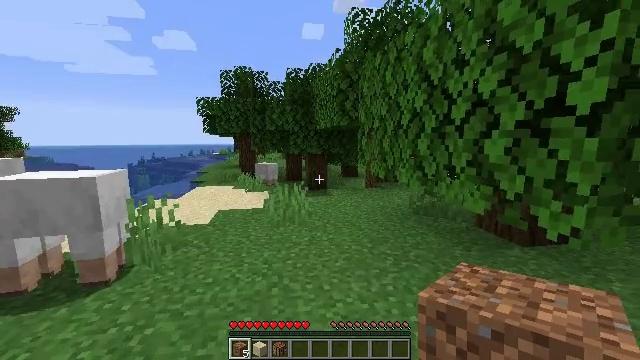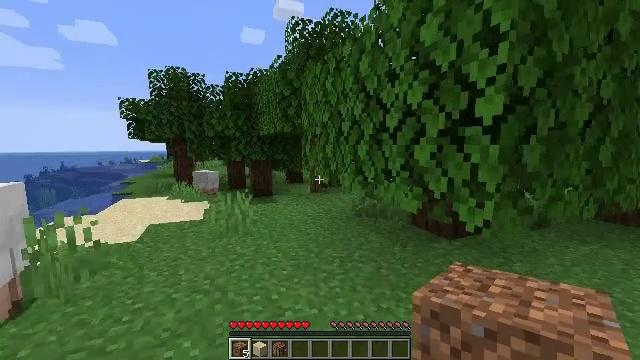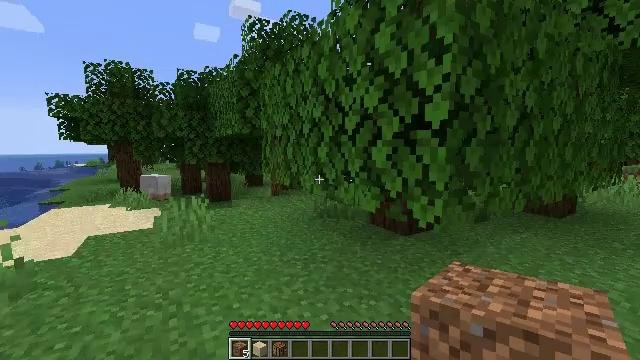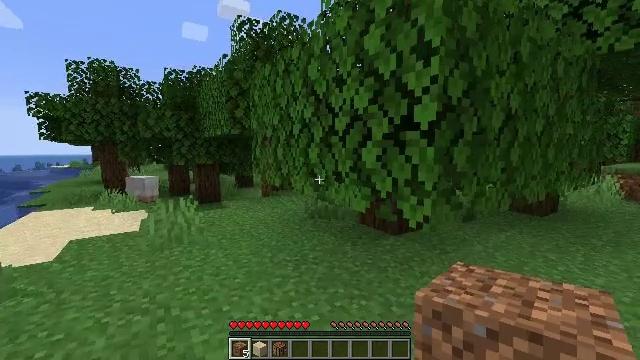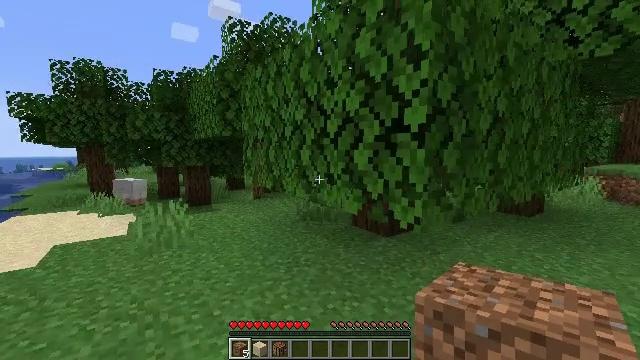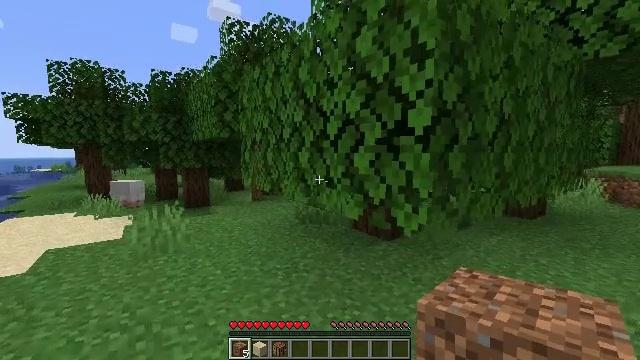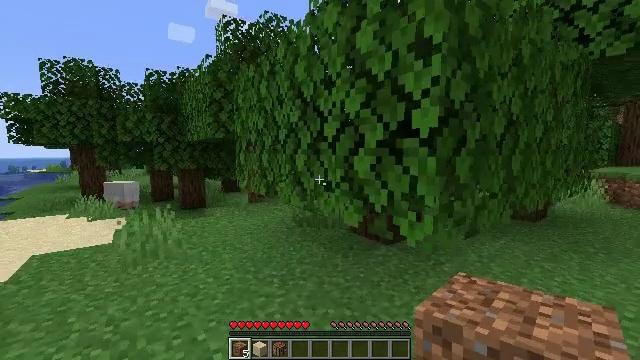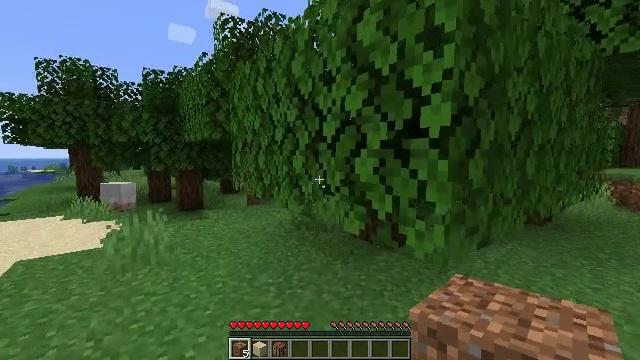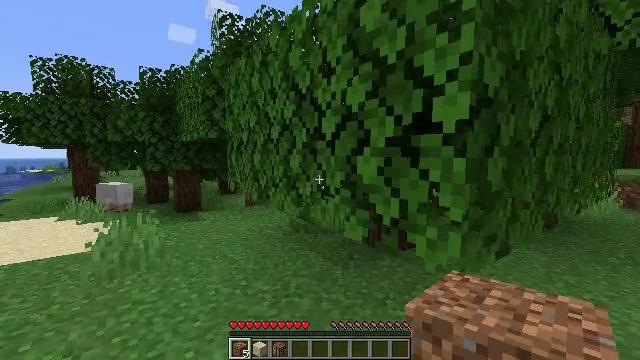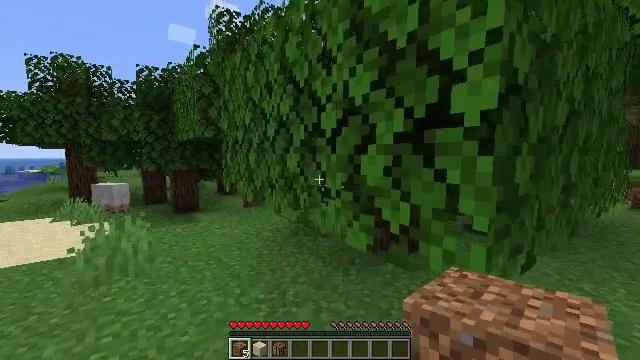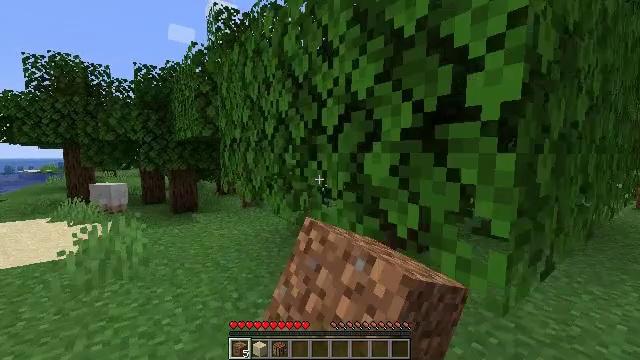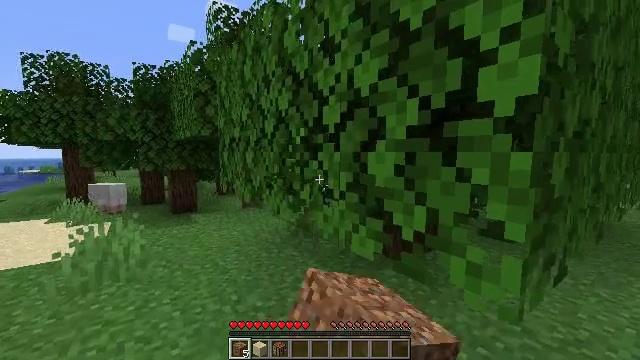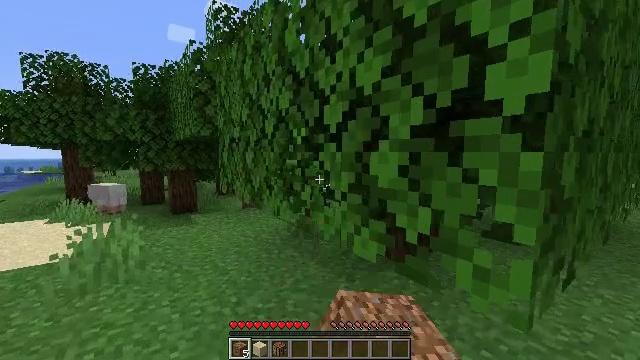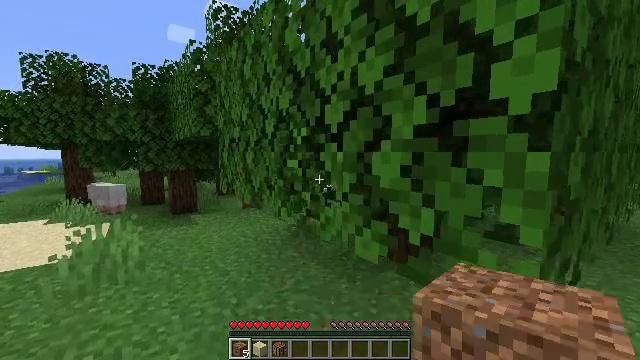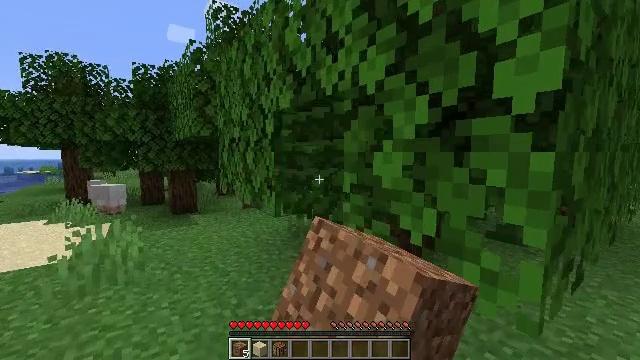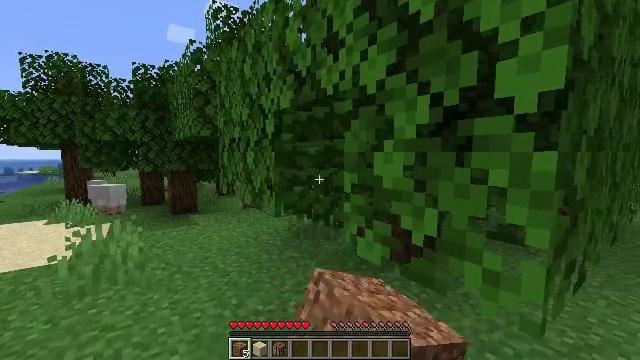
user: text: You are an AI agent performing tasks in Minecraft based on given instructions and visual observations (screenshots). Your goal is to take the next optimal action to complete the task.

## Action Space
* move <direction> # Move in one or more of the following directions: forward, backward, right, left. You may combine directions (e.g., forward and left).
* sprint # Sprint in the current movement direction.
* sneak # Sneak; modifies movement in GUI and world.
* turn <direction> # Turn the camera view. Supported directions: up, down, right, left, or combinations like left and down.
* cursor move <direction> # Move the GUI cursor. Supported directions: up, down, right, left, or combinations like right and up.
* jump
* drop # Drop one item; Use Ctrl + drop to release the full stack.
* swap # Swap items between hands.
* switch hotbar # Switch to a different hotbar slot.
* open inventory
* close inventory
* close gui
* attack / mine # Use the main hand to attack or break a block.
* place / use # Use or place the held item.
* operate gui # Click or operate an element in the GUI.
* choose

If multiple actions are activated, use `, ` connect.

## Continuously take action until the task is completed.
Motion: motion action
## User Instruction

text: Break the grass block.
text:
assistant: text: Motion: turn right and up
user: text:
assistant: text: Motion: turn right
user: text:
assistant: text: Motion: turn right
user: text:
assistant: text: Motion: move forward, turn right
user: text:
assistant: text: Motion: move forward
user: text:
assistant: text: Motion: move forward
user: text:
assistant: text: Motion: move forward
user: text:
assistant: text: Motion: move forward, attack / mine
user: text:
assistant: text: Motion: attack / mine
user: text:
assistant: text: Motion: attack / mine
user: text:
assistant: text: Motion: attack / mine
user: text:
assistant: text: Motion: attack / mine
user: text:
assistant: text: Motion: attack / mine
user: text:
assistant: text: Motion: attack / mine
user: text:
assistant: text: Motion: attack / mine
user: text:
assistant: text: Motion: attack / mine
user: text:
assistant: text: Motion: attack / mine
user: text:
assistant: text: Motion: attack / mine
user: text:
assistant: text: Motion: attack / mine
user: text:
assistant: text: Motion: attack / mine
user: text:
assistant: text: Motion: attack / mine
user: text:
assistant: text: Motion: attack / mine
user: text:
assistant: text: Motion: attack / mine
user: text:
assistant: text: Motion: attack / mine
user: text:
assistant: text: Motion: turn left, attack / mine
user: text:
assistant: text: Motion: turn left, attack / mine
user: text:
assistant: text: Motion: turn left, attack / mine
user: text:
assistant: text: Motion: attack / mine
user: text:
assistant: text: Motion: attack / mine
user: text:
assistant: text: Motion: attack / mine